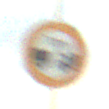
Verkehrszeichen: VerbotUnterschreitenMindestabstand
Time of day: SunriseSunset
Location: Outdoor (Suburban)
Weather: PartlyCloudy
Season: NotSpecified
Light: Natural